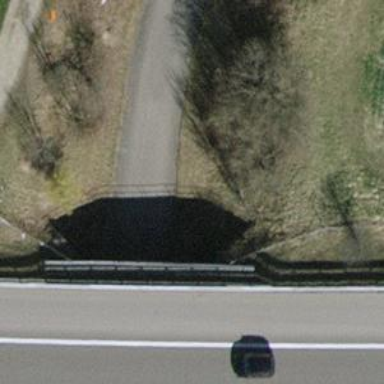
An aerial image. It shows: Track road with grade2 track type going through tunnel.